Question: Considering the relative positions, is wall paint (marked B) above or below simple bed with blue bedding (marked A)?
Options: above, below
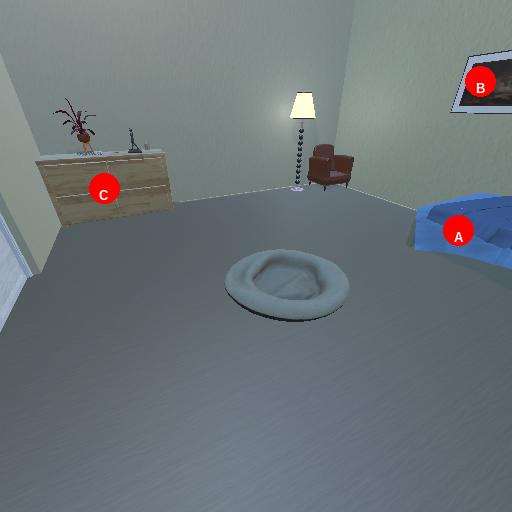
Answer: above